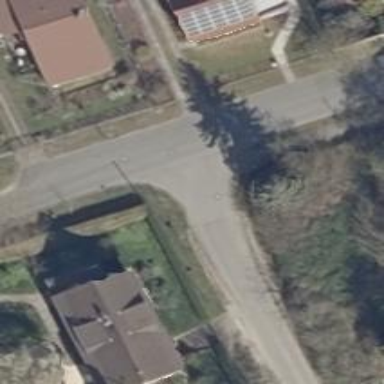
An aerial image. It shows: Smooth asphalt road in residential area.